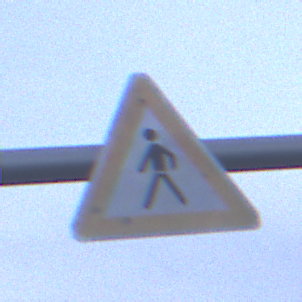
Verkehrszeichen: FussgaengerRechts
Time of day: SunriseSunset
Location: Outdoor (Suburban)
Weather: PartlyCloudy
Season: NotSpecified
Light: Natural